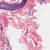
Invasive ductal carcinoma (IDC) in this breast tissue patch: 0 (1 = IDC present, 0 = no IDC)